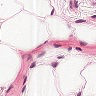
Metastatic tissue present: no